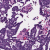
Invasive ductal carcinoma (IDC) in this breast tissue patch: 1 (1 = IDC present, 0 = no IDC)